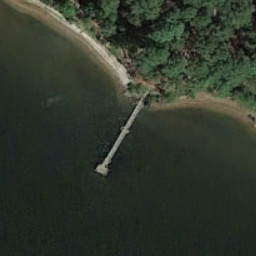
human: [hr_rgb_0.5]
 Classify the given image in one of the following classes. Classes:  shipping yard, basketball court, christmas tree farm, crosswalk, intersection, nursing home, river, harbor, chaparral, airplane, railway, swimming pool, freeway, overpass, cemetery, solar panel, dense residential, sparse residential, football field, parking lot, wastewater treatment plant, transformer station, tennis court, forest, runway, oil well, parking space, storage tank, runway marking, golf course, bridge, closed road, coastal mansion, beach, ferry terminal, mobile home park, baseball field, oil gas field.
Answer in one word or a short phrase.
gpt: ferry terminal